Question: In Ubuntu (actually in unity), I can't make swing's JFrame's fullscreen. I've tried lots of ways written in stackoverflow but noone of them worked for me.
I'm trying to develop a game and I need to see nothing but my game on my screen. However, ubuntu forces me to display Unity Launcher and the menubar(Clock, wifi icon, etc..) above.
How can I run my Java programs in fullscreen mode? Here's my code:
'''
import java.awt.GraphicsDevice;
import java.awt.GraphicsEnvironment;
import javax.swing.JFrame;
public class Starter extends JFrame {
private static final long serialVersionUID = -2656706278597877008L;
public static void main(String[] args) {
new Starter();
}
public Starter() {
super(UIConstants.FRAME_TITLE);
setResizable(false);
setDefaultCloseOperation(JFrame.EXIT_ON_CLOSE);
setUndecorated(true);
makeFullScreen();
setVisible(true);
}
private void makeFullScreen() {
GraphicsEnvironment env = GraphicsEnvironment.getLocalGraphicsEnvironment();
GraphicsDevice device = env.getDefaultScreenDevice();
device.setFullScreenWindow(this);
}
}
'''
And this program is seen as follows:

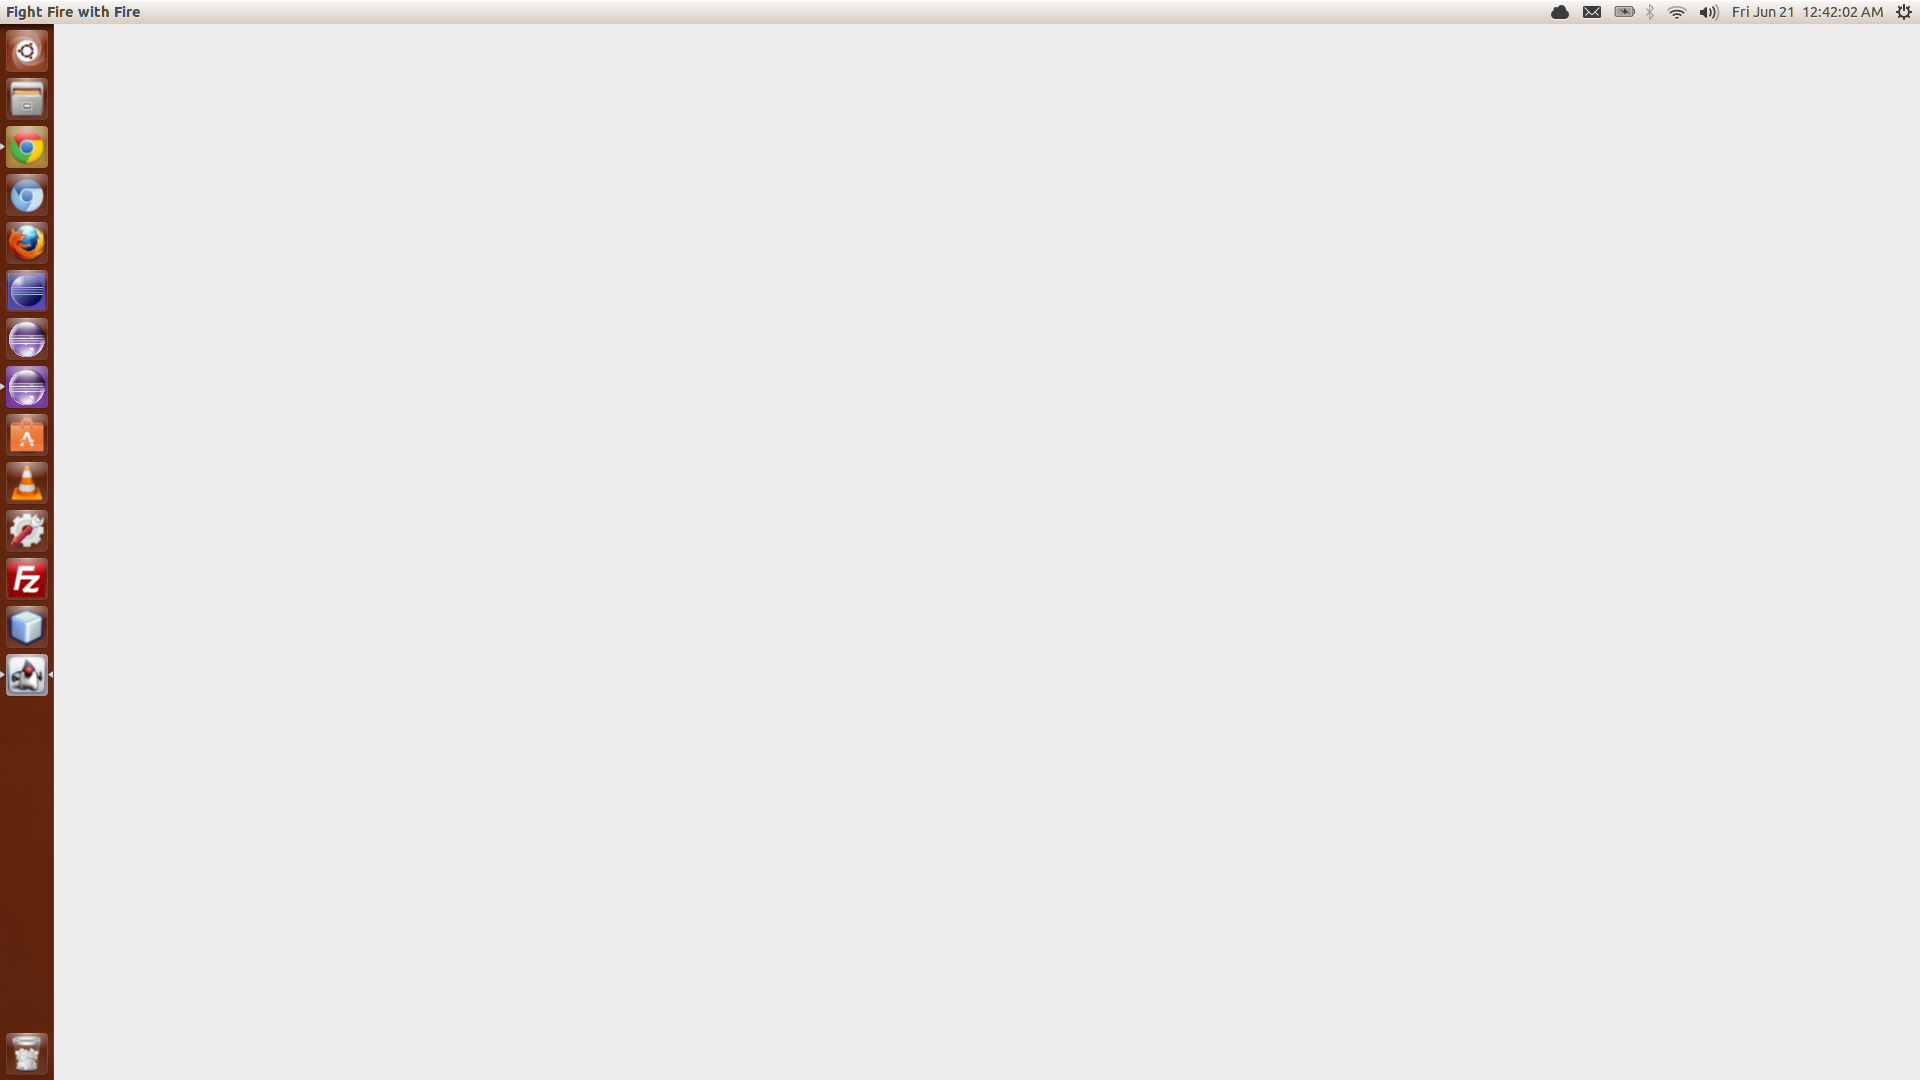
Answer: you can't remove the global menu or place a window on top of it, simply, change the theme to another like: lxde